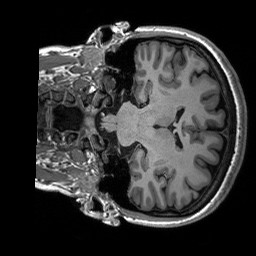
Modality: T1w
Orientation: coronal
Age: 25
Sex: female
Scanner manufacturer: siemens
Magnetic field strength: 3 T
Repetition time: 2.53 s
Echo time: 0.00227 s